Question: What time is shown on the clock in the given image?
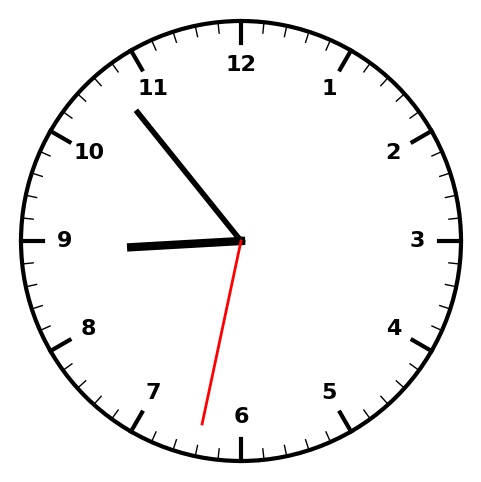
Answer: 08:53:32